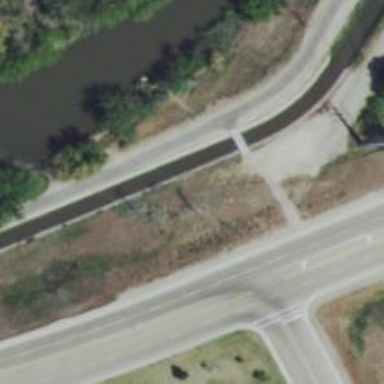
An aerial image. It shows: Path leading to bridge.